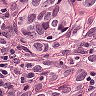
Metastatic tissue present: yes